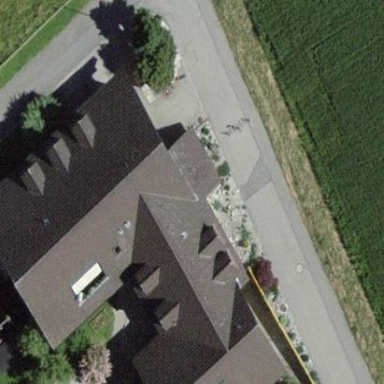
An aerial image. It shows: Kindergarten building.